Question: I'm 100% certain this code has been working before. Now it strangely doesn't.
The goal is to create a multiple choice quiz for a flashcard. I create an array to store the card's ids: the first one goes the current card id, then three other random ones. My goal is to make sure they don't repeat either the first card or themselves.
This is how I do it:
'''
// Array of cards' ids to use
var randomCardsIds = [];
// Get the active card's element id, add it to the array
randomCardsIds[0] = this.activeCardId;
// Get the current cards collection
var allCurrentCards = this.carouselEl.items.items;
// Get three random ids of other cards
var i = 0
while (i<3) {
// Get a random card element
var randomCardEl = allCurrentCards[Math.floor(Math.random() * allCurrentCards.length)];
// Get its id
var randomCardElId = randomCardEl.body.down('.card').id;
randomCardElId = randomCardElId.substring(randomCardElId.indexOf('_')+1);
console.log(randomCardElId, randomCardsIds, randomCardsIds.indexOf(randomCardElId));
// Make sure it is not in the array yet, and then add it
if (randomCardsIds.indexOf(randomCardElId) == -1) {
randomCardsIds.push(randomCardElId);
i++;
}
// Otherwise, the loop will have to run again
}
'''
Basically, in a loop, for each item I check whether it already exists in the array or not. If it doesn't, push it to the array, otherwise, run the loop again. Here is the console logging result:

Well, the first thing: it always shows the final state of the array: as if it is already filled with the results, which is weird. But the most important thing: the script does not recognise a duplicate (e.g. in the first result, 74 is repeated, and in the second to last, 47).
It only returns something different then -1, when it finds a match in the second position (returns 1, obviously). When a match is in a different position in the array, it always returns -1.
What am I doing wrong here?
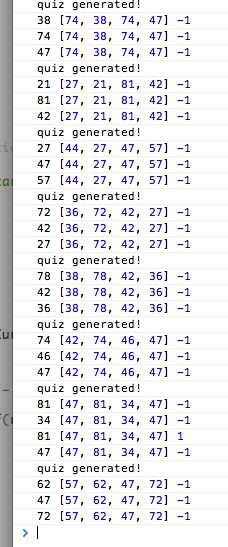
Answer: Are you testing this in IE6? The problem is indexOf doesnot work with IE6.
For alternative you can check <URL>